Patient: sex M, age 70
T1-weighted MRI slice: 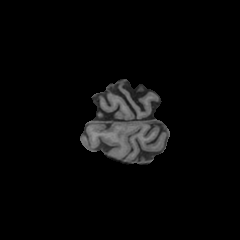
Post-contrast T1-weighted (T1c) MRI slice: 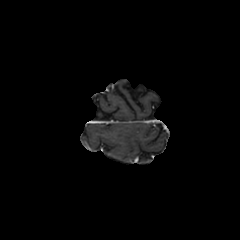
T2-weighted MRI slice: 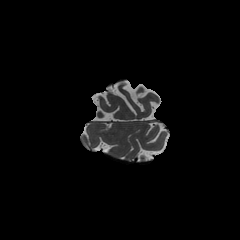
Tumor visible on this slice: no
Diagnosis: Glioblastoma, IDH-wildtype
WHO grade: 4